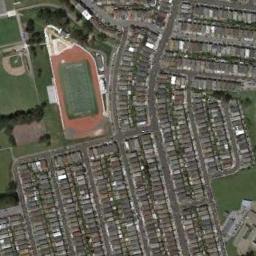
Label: ground_track_field